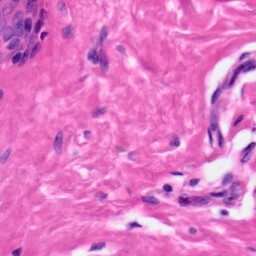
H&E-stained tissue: Skin